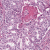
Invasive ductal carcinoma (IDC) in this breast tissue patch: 1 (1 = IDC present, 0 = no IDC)